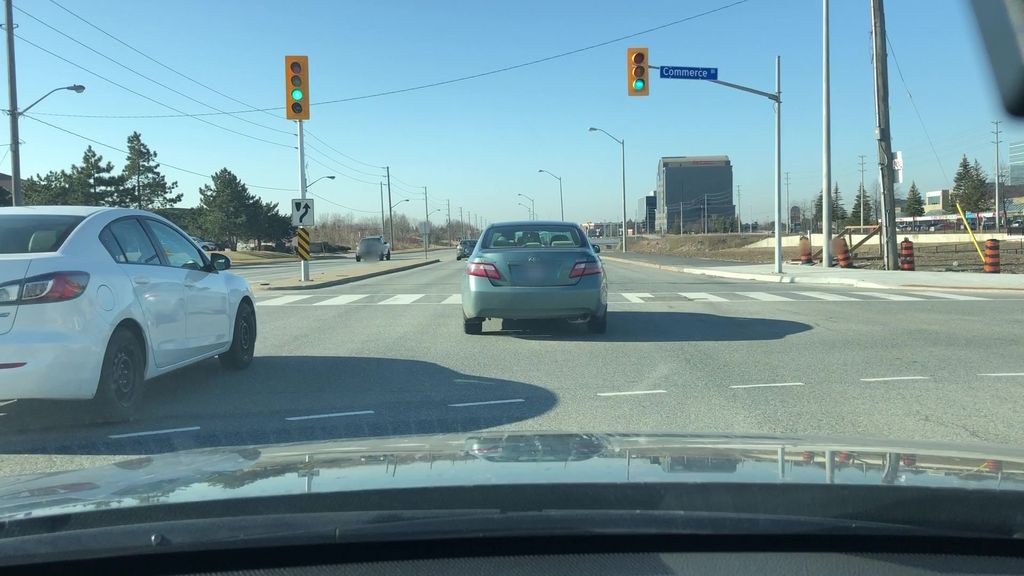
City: toronto